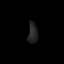
Tissue: skin
Cell type: Others
Senescence score: 0.7622
Nuclear area (px): 201
Mean DAPI intensity: 35.662